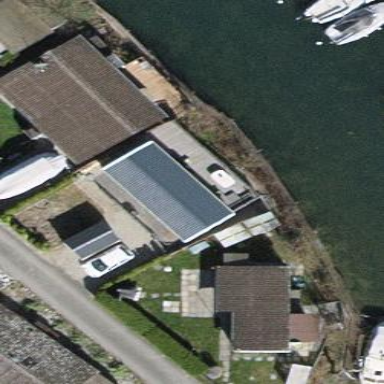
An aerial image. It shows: Static caravan building.